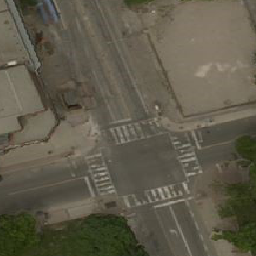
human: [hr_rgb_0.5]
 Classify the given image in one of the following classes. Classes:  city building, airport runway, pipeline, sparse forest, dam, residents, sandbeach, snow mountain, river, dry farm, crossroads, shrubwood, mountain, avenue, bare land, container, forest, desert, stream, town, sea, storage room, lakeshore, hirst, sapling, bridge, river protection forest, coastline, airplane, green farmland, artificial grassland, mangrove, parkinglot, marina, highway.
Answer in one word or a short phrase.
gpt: crossroads